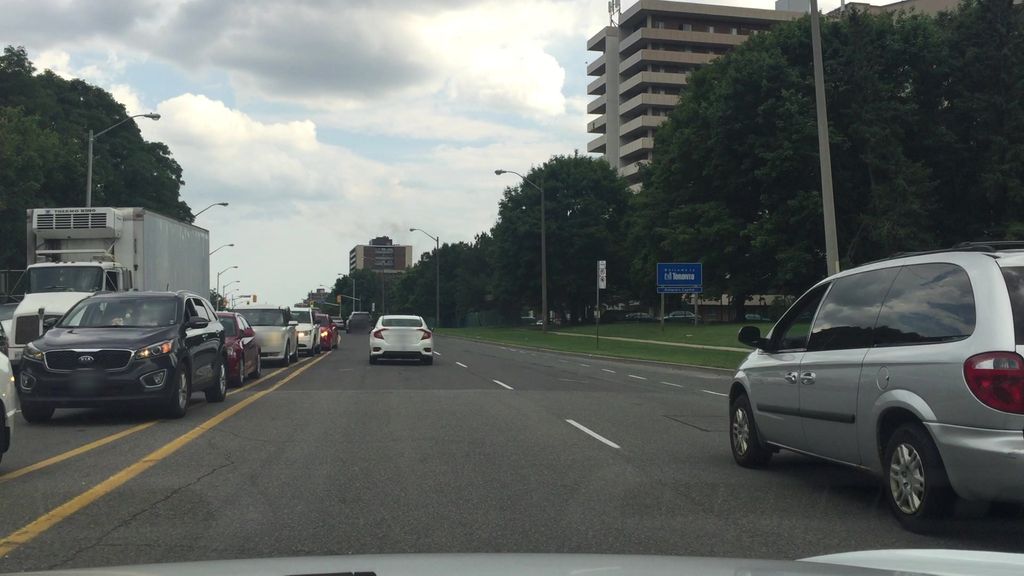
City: toronto